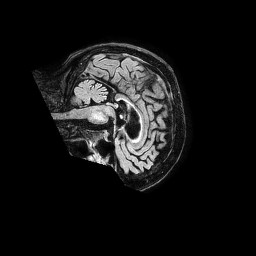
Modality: FLAIR
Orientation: sagittal
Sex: female
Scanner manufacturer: philips
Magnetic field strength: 1.5 T
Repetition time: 4.8 s
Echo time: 0.3 s